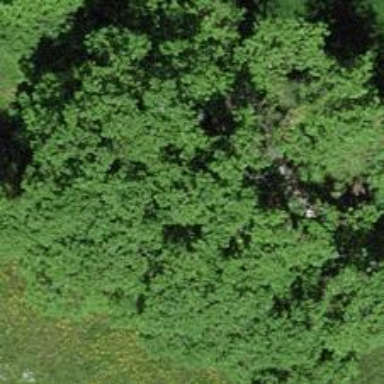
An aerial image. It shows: Row of trees in natural setting.